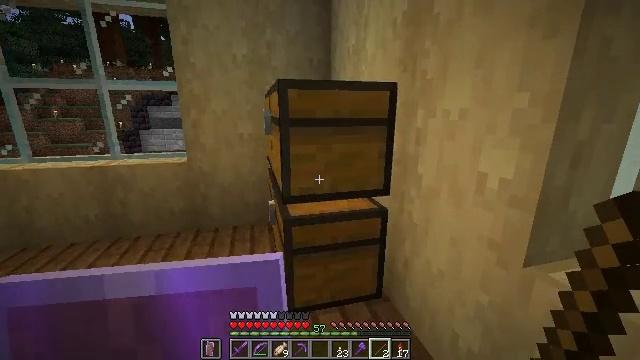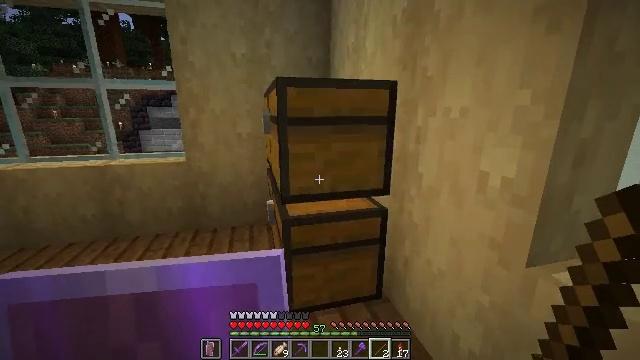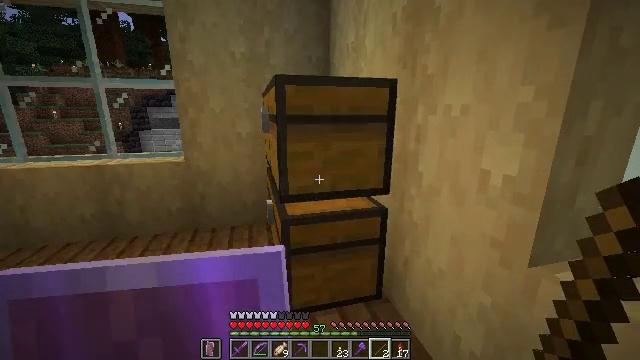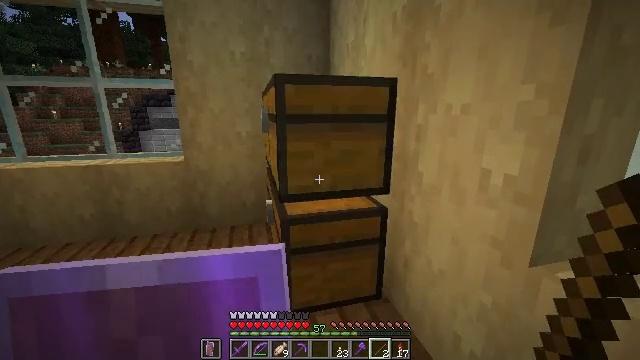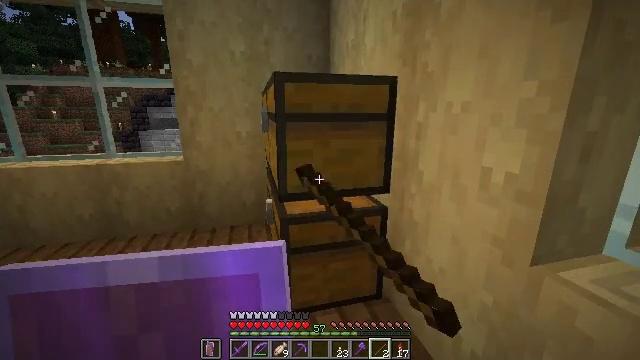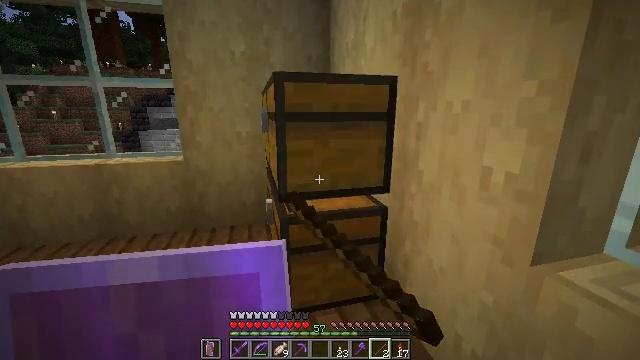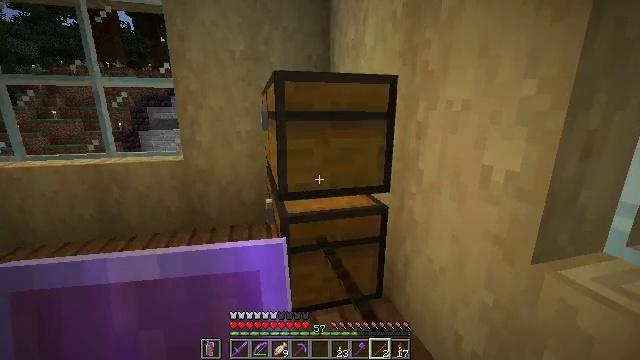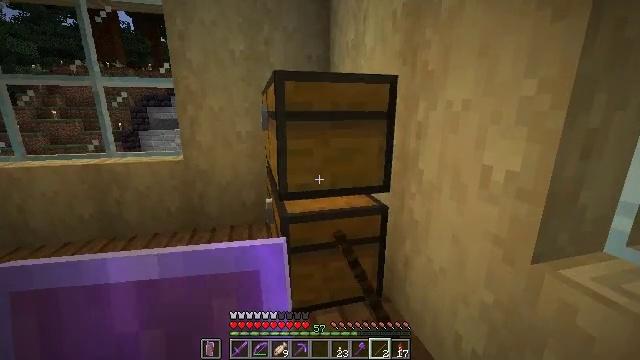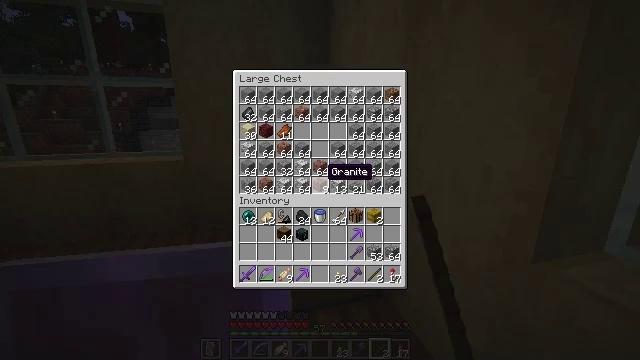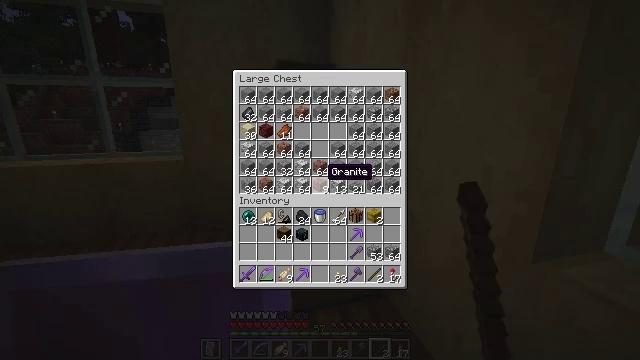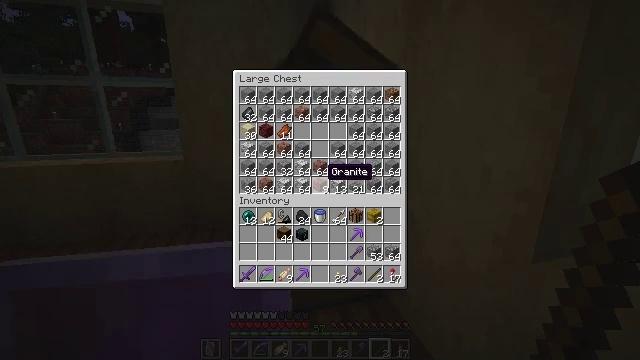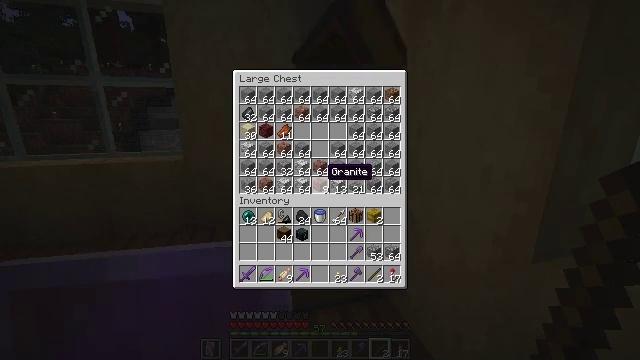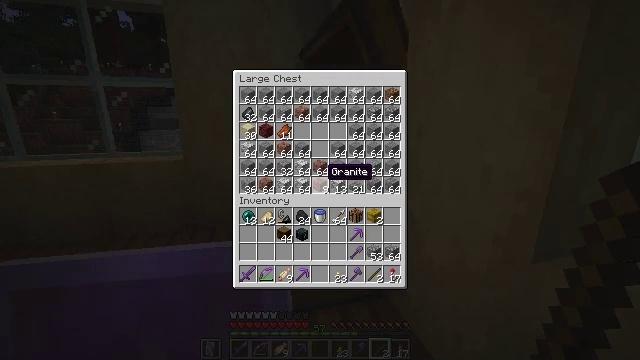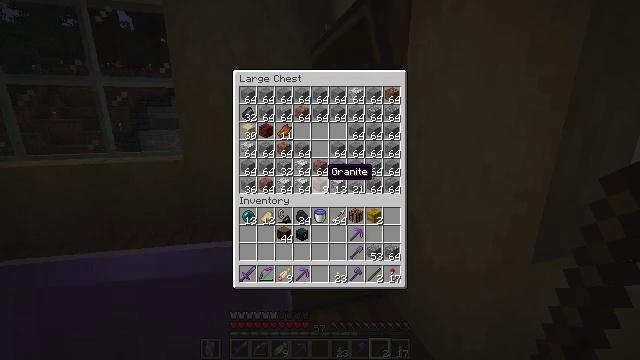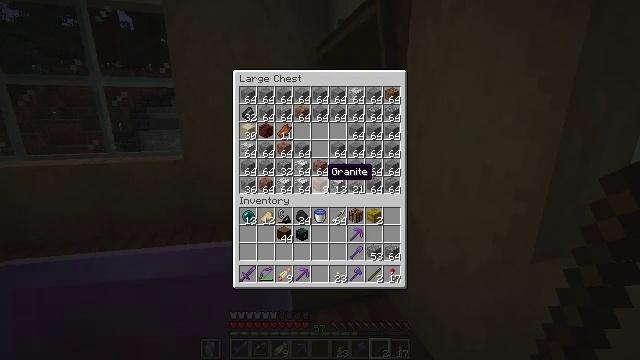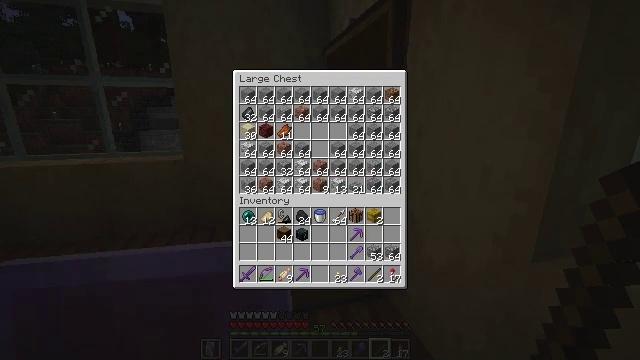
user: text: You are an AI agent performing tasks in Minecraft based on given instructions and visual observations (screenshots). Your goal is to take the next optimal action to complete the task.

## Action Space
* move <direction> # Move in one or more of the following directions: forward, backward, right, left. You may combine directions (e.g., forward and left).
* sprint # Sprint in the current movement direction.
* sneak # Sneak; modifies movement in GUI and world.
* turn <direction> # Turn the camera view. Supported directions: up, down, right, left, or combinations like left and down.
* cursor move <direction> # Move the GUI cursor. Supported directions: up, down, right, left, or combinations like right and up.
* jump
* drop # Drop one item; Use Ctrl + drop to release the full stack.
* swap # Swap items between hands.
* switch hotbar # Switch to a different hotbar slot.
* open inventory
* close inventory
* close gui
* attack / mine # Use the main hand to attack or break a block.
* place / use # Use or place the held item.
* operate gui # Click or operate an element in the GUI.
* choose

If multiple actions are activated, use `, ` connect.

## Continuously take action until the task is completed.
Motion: motion action
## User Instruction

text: Mine the brown shulker box.
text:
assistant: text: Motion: no_op
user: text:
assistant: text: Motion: no_op
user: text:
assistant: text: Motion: use / place
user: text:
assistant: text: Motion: use / place
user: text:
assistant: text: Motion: use / place
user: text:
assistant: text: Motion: use / place
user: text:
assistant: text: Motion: no_op
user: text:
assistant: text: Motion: no_op
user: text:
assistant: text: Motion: no_op
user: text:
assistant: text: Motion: no_op
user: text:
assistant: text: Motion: no_op
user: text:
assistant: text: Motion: no_op
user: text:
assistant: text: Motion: no_op
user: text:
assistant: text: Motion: no_op
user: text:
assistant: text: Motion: turn right and down
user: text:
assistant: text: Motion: turn right and down
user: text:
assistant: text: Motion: turn down
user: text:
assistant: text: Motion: turn right and down
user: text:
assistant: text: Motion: turn down
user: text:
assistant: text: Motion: no_op
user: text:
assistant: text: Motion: no_op
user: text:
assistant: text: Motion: no_op
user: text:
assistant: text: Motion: sneak
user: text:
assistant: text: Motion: sneak
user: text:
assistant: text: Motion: sneak
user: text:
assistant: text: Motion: sneak
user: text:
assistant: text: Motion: sneak
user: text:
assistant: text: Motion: sneak
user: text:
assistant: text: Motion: sneak, attack / mine
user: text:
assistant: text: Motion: sneak, attack / mine